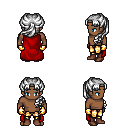
a pixel art fantasy rpg character, male body template, human, dark skin, red cape, gold greaves, white princess hairstyle, gold gloves, brown shoes, four views (front, back, left, right), 2x2 character sprite sheet, small pixel art, hard edges, no anti-aliasing